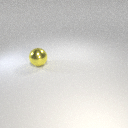
large yellow metal sphere